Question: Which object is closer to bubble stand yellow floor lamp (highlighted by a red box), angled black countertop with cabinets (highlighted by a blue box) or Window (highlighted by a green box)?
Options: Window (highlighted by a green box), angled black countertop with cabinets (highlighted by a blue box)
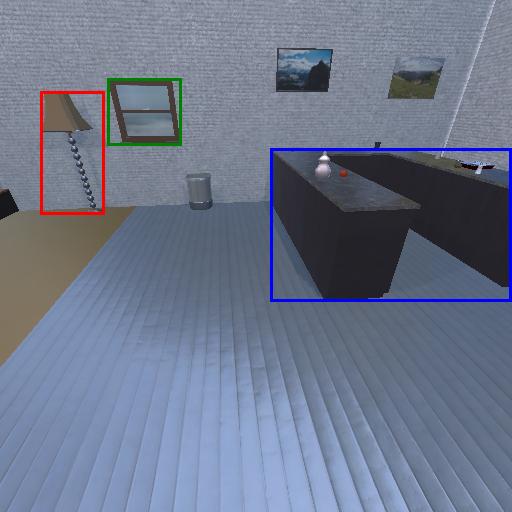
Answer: Window (highlighted by a green box)